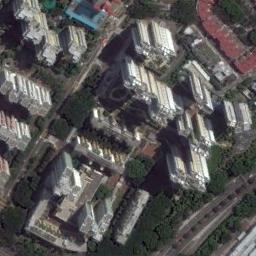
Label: commercial_area